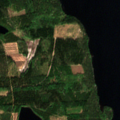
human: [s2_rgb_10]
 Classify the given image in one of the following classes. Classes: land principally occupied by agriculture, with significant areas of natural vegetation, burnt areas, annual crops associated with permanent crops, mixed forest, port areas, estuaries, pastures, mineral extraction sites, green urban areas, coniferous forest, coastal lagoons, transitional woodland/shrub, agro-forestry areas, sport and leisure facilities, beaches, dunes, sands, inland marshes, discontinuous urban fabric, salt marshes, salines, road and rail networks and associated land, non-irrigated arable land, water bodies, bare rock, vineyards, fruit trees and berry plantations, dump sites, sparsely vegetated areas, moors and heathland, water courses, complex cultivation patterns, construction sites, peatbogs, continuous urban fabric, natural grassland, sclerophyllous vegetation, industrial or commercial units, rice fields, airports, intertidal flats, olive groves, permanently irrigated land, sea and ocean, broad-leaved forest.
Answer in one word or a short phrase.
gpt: coniferous forest, mixed forest, water bodies